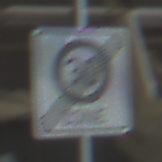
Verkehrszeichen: EndeZone30
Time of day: Midday
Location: Indoor (Urban)
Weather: NotSpecified
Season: NotSpecified
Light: Natural